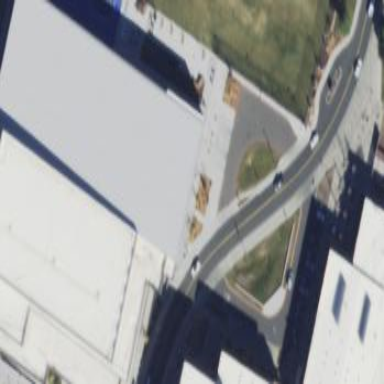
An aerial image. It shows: University building.